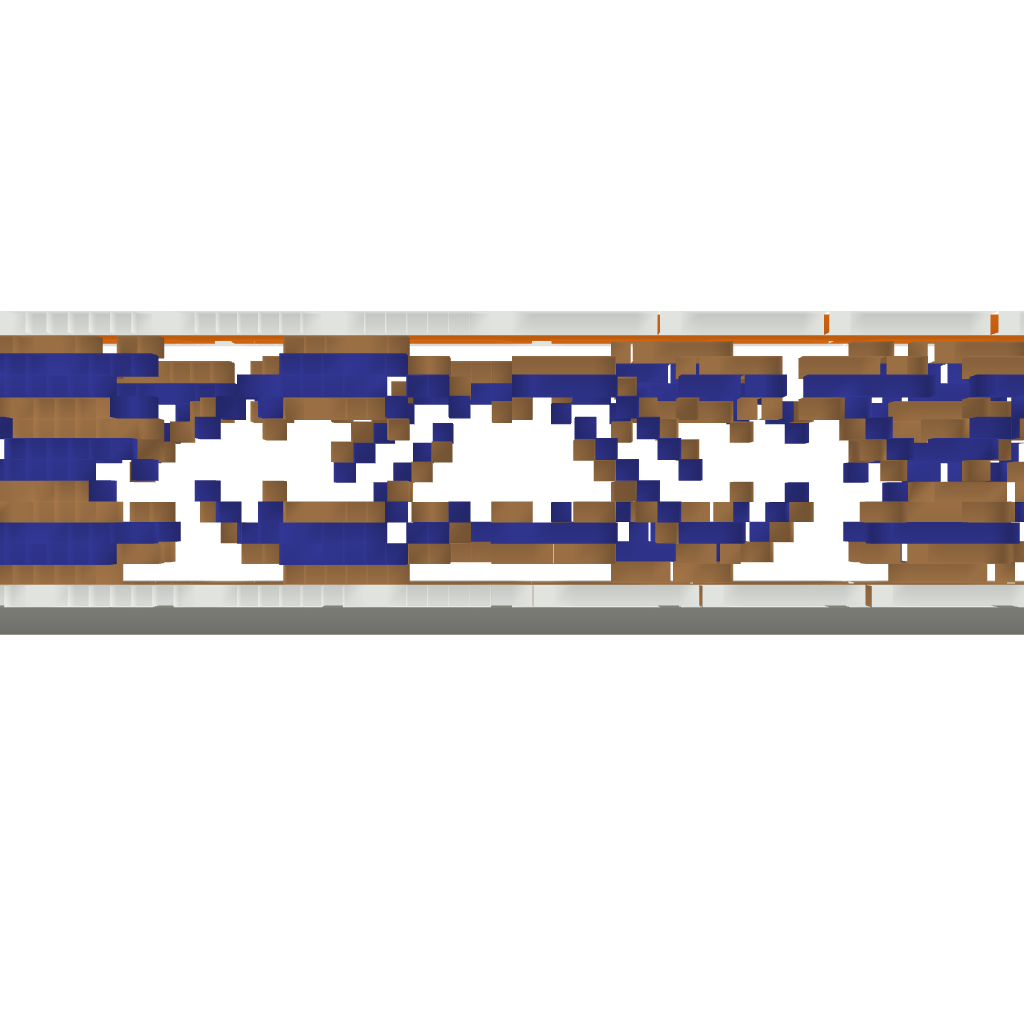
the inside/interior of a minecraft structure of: sony logo